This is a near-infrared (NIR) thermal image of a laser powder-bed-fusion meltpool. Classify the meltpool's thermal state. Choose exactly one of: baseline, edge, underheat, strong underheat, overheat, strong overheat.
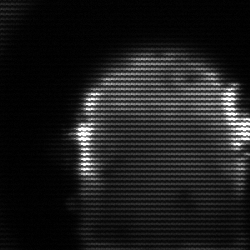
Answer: baseline